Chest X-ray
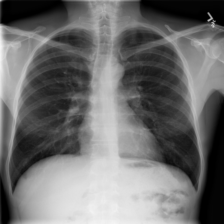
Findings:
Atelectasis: negative
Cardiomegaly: negative
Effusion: negative
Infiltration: negative
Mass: negative
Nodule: negative
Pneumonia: positive
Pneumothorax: negative
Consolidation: negative
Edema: negative
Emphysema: negative
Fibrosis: negative
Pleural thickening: negative
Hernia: negative